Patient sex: M
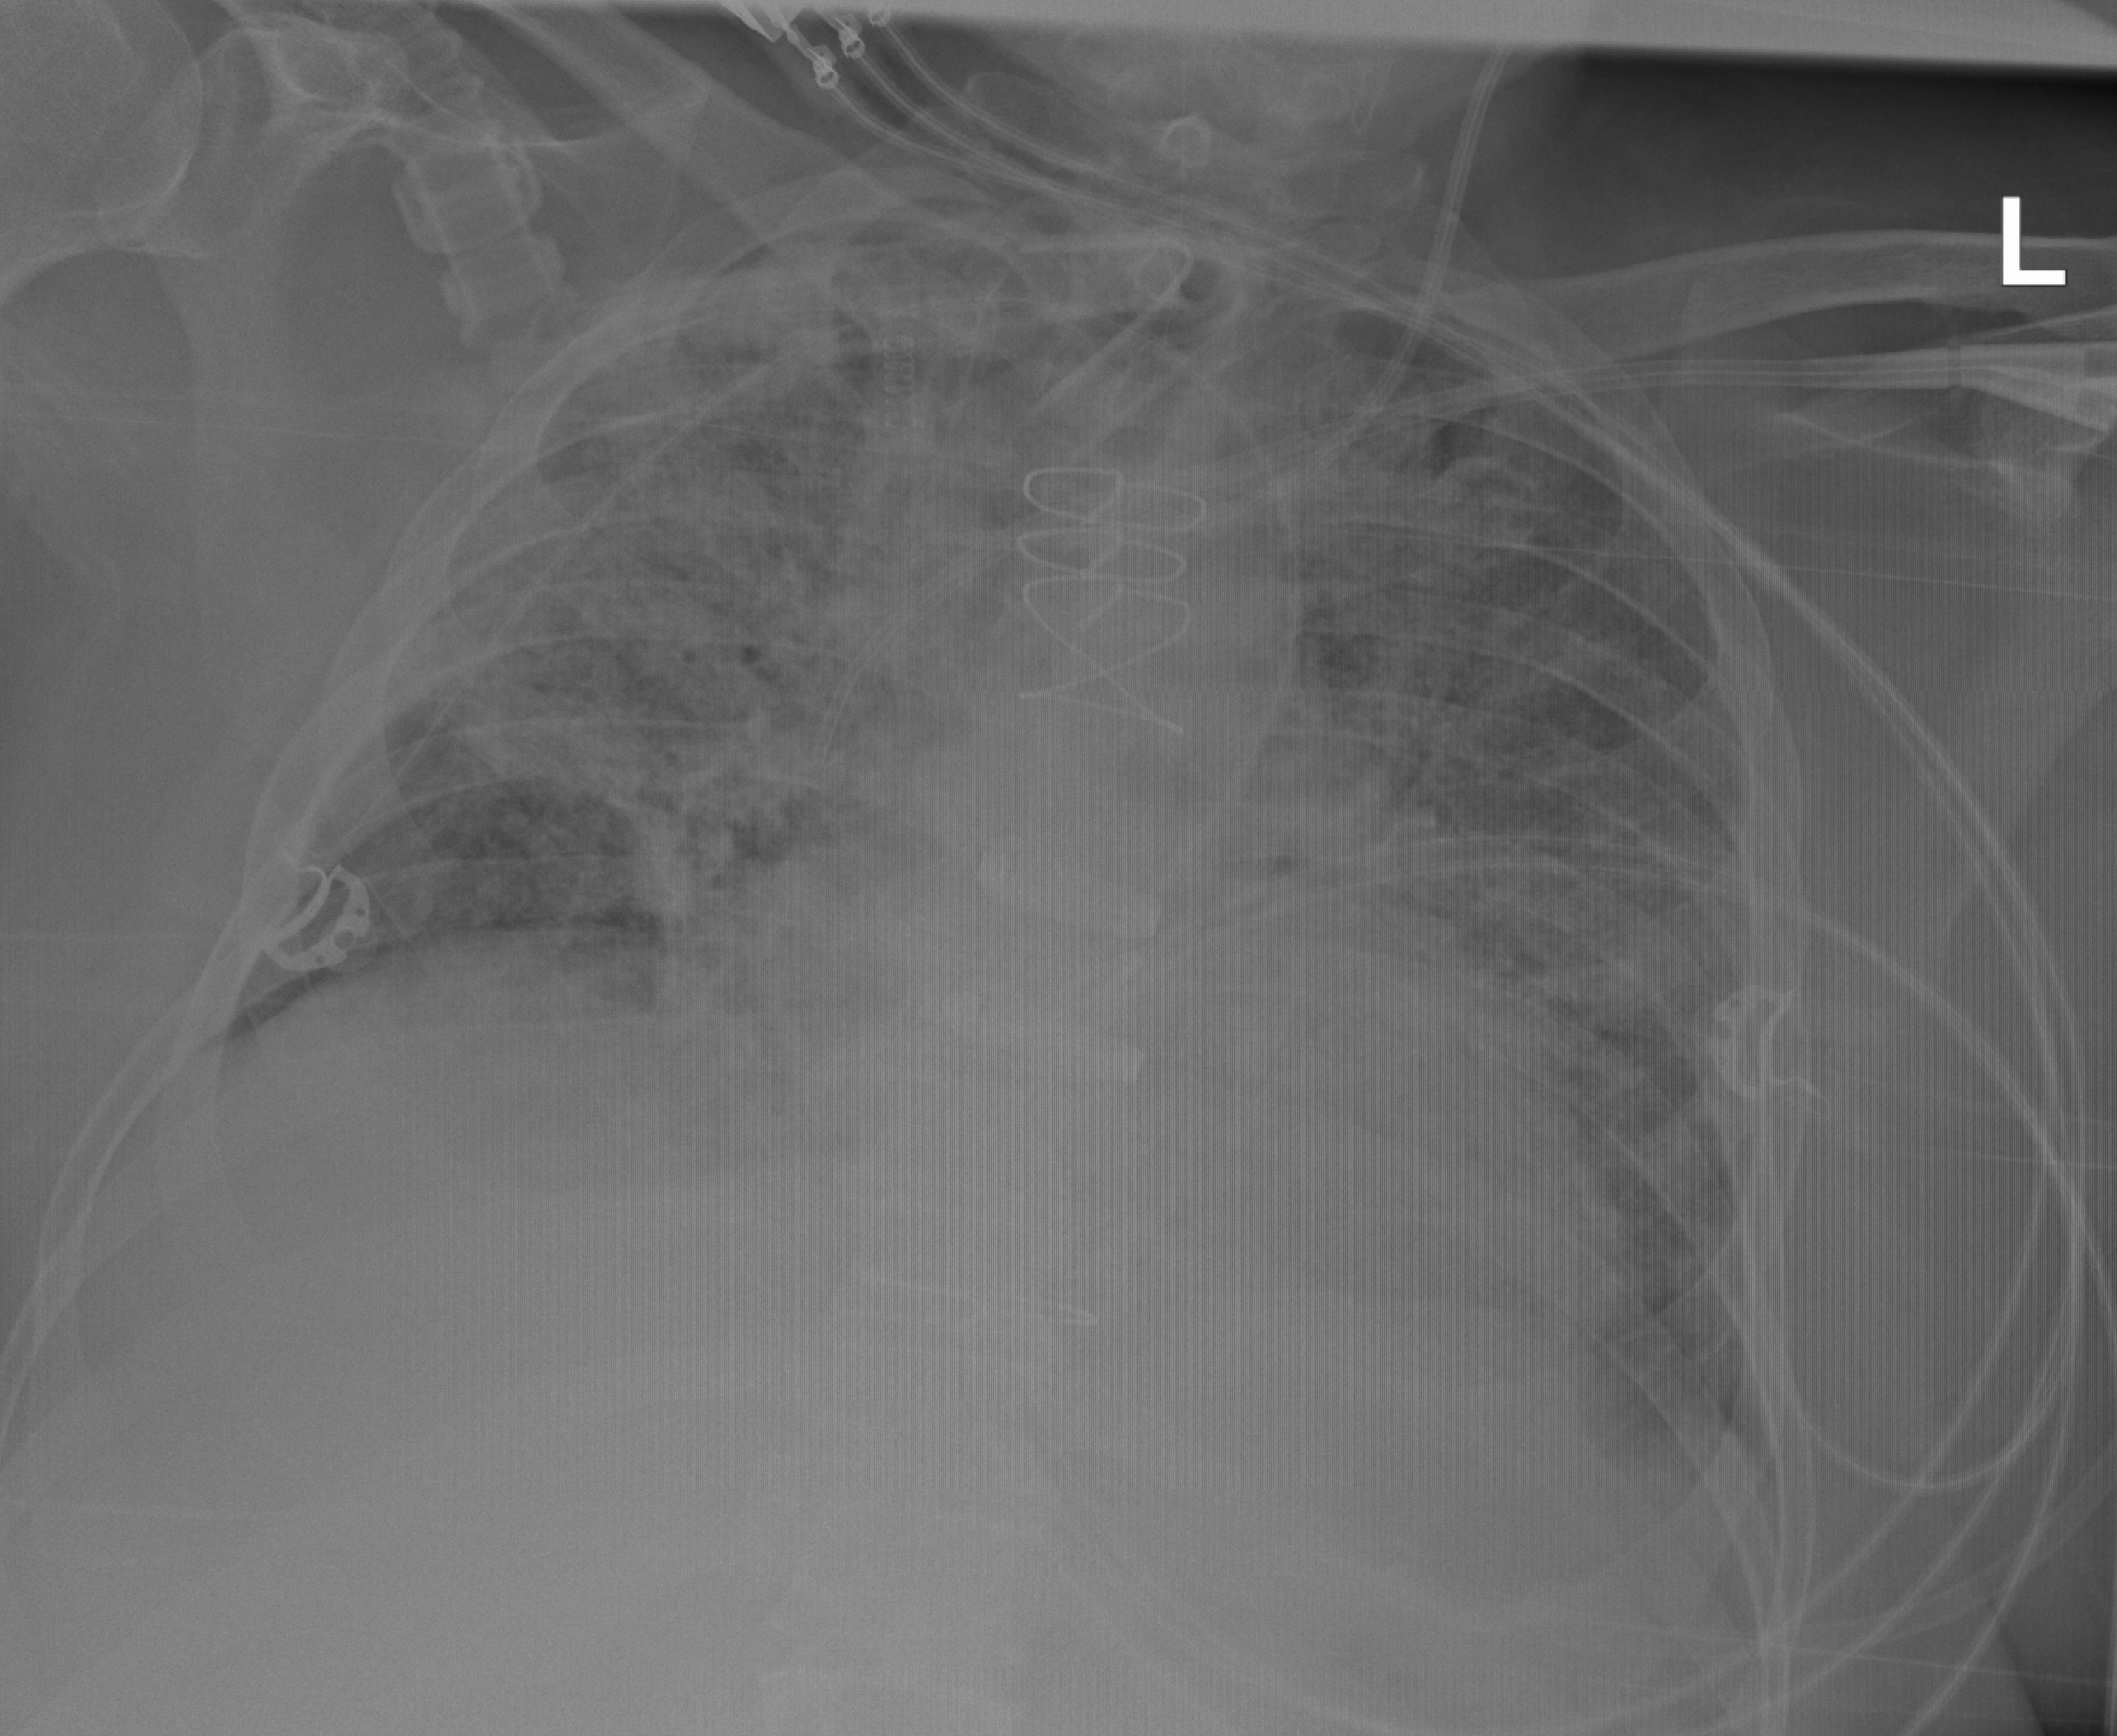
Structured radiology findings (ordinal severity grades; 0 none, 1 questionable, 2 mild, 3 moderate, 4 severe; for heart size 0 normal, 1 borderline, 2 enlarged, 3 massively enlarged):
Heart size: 2
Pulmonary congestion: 2
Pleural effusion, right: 0
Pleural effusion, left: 0
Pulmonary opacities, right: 3
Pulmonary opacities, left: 3
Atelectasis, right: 3
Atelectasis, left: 3